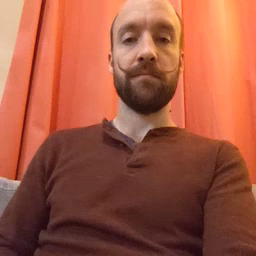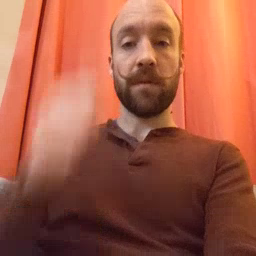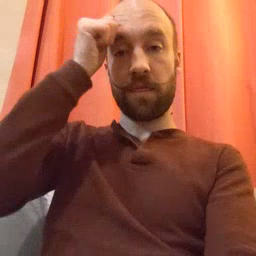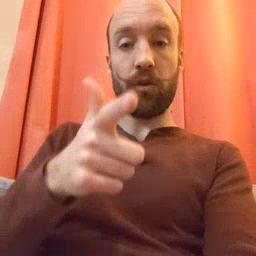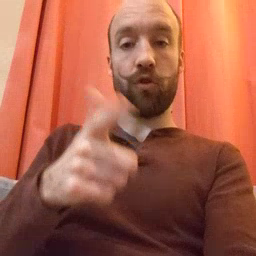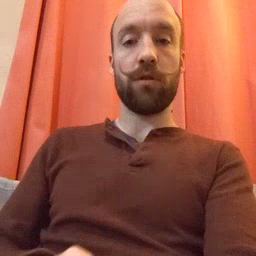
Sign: brother